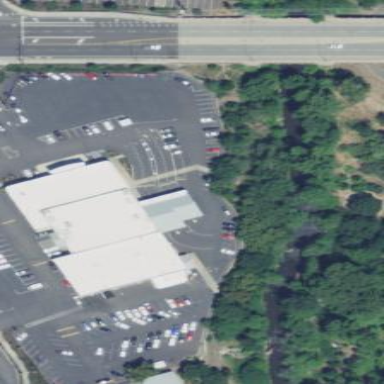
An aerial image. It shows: Building that houses car shop.